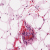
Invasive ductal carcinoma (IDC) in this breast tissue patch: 0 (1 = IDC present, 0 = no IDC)